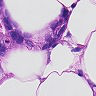
Metastatic tissue present: yes